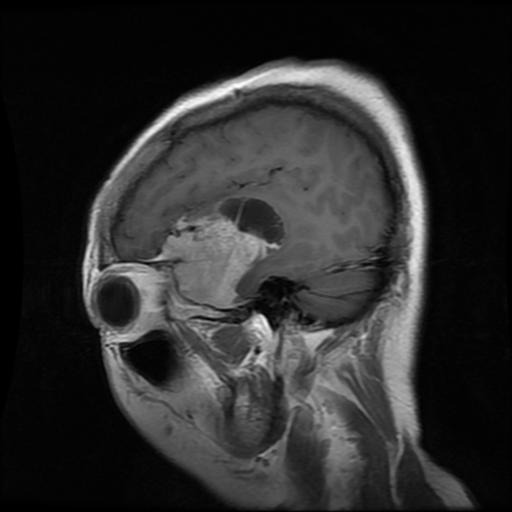
Label: meningioma